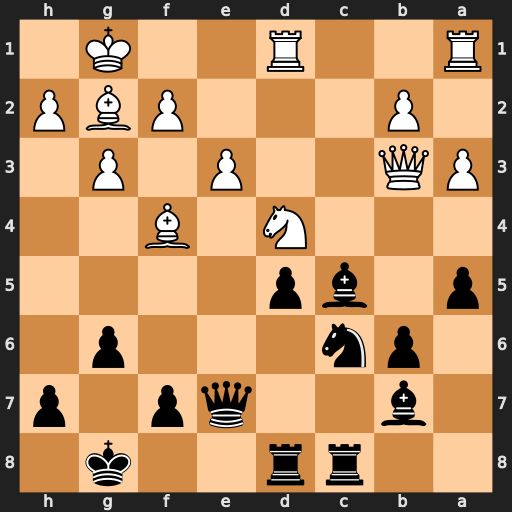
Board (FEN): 2rr2k1/1b2qp1p/1pn3p1/p1bp4/3N1B2/PQ2P1P1/1P3PBP/R2R2K1
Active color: b
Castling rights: -
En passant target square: -
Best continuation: g5 Nf5 Qf6 Bxg5 Qxg5